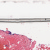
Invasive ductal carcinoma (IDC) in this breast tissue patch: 0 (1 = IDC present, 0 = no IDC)